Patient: sex F, age 75
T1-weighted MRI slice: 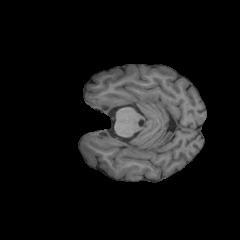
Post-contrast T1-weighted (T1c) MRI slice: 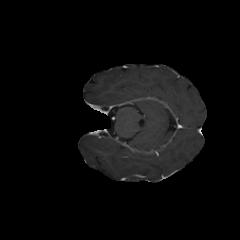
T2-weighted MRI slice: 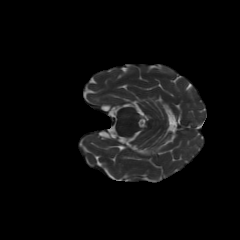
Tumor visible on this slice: no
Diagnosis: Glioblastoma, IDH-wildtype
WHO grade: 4